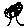
Label: tree